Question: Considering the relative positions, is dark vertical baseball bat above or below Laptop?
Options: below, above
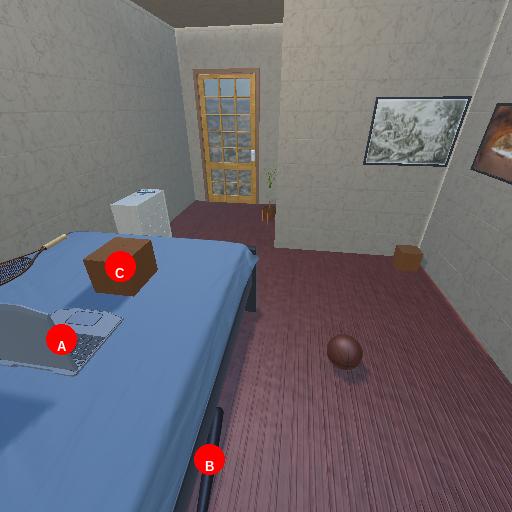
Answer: below